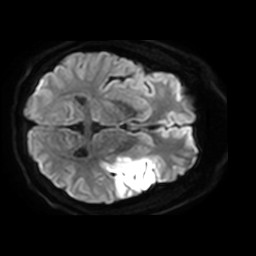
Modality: TRACE
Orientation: axial
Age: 19
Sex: male
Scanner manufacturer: philips
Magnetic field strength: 3 T
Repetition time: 3.933 s
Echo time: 0.06073 s